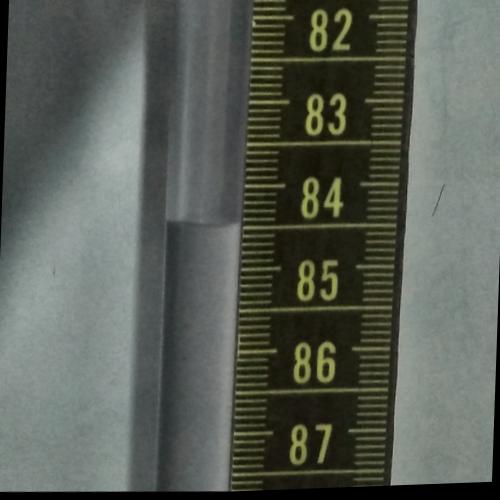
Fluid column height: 84.5 cm